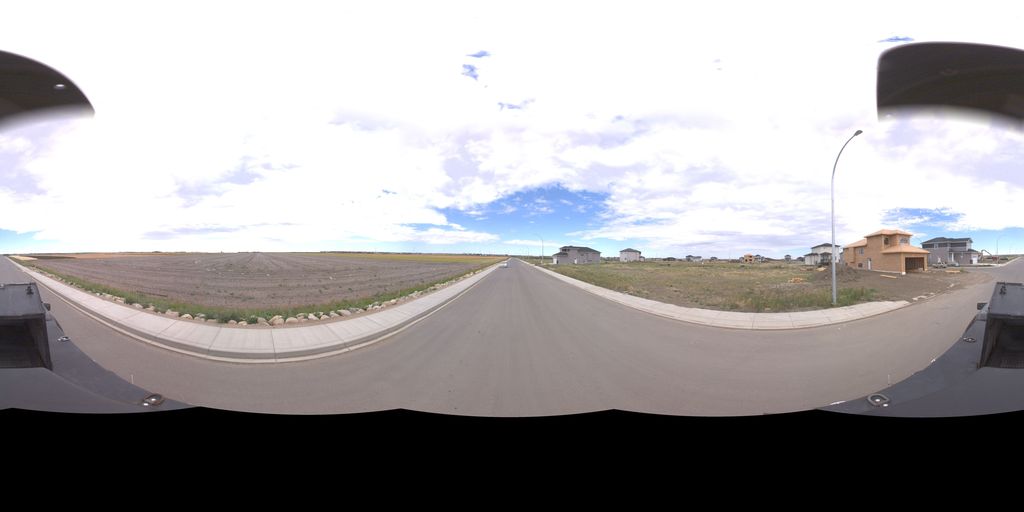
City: saskatoon